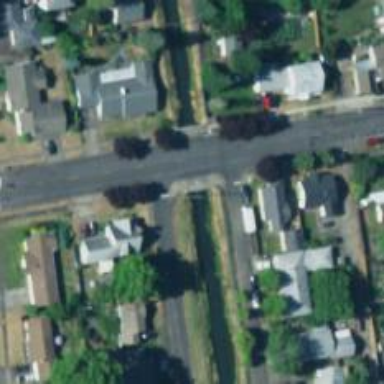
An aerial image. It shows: Residential road with bridge.